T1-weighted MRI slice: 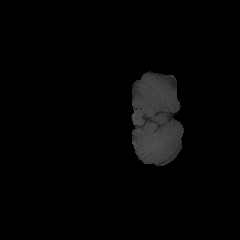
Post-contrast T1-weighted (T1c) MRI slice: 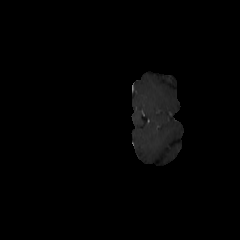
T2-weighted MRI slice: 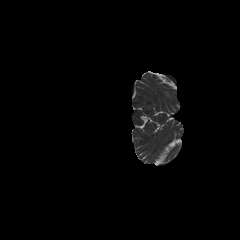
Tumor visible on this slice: no